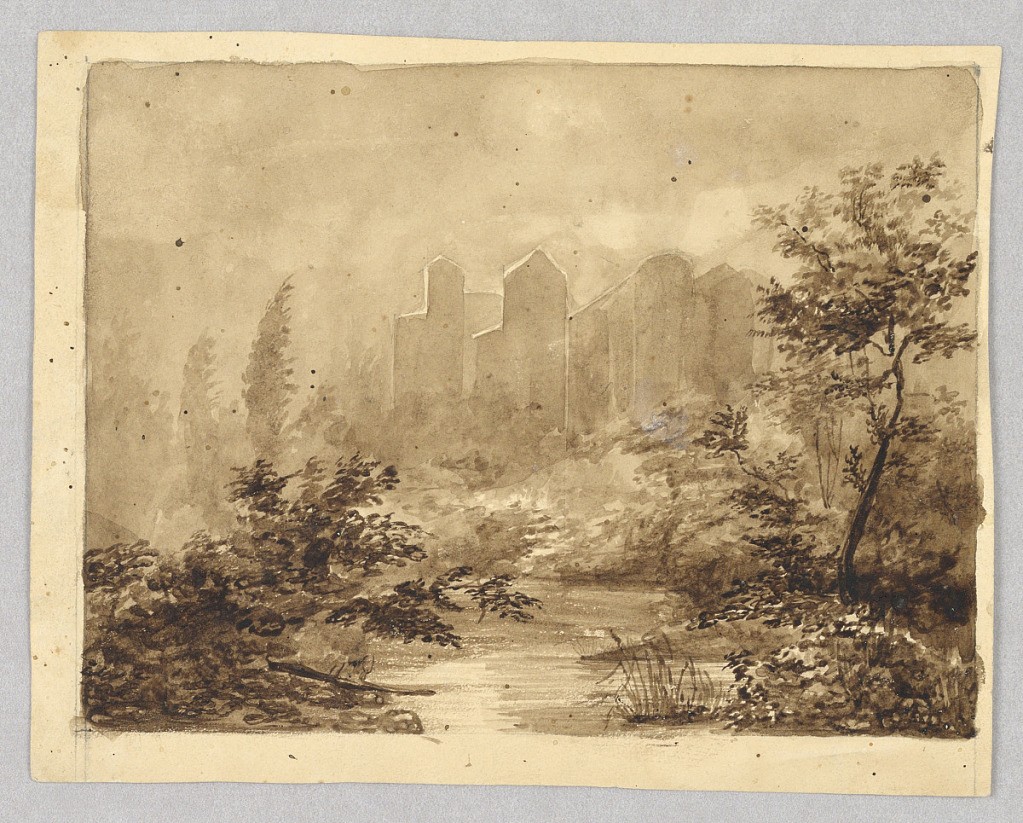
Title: Landscape
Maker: Charles Nicolas Ransonnette, French, 1793 - 1877
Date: ca. 1870
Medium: Brush and bistre wash on tan paper
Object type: Drawing
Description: A stream in the center foreground bounded by low bushes, left, and a tree, right. Beyond the foliage the ruins of a castle loom in the background.